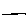
Label: line